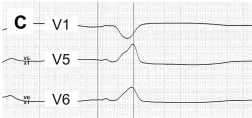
C: A change of ECG morphology with prolongation of LVAT after injection of contrast material into septum.
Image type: electrography (ekg)